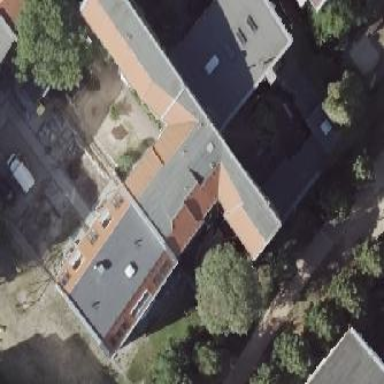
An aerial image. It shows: Flat-roofed building with grey roof.